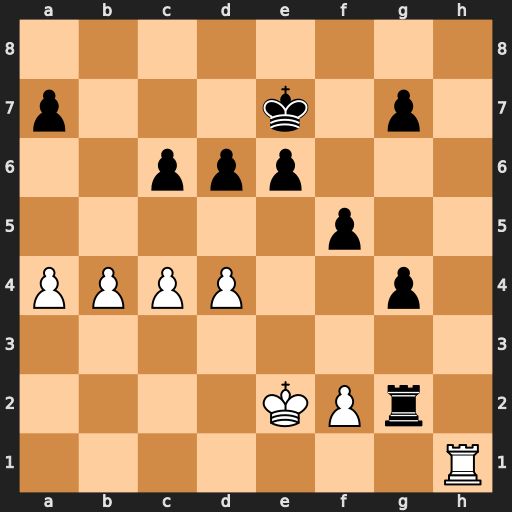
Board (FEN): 8/p3k1p1/2ppp3/5p2/PPPP2p1/8/4KPr1/7R
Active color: w
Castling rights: -
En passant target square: -
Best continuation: Kf1 Rxf2+ Kxf2